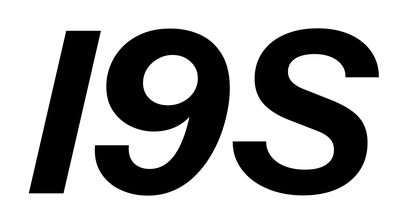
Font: InstrumentSans-Italic_Bold_Italic